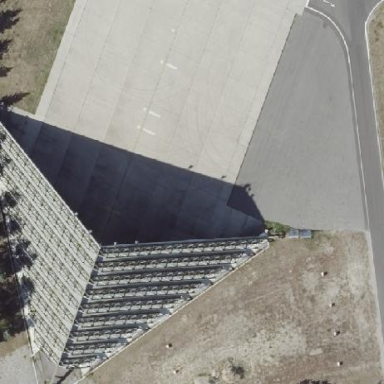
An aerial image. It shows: Hangar building.